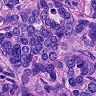
Metastatic tissue present: yes